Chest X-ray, PA view. Patient: 58 years old, sex F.
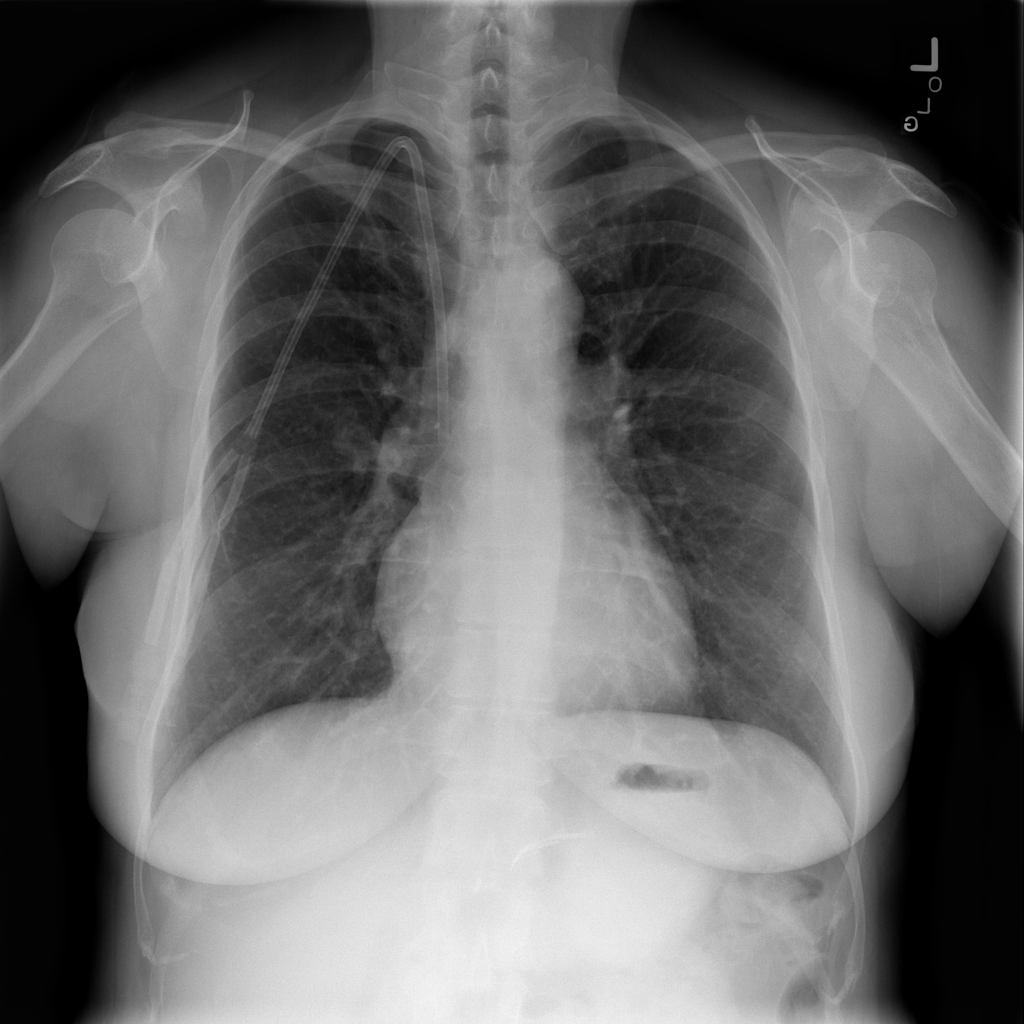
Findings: Infiltration, Nodule